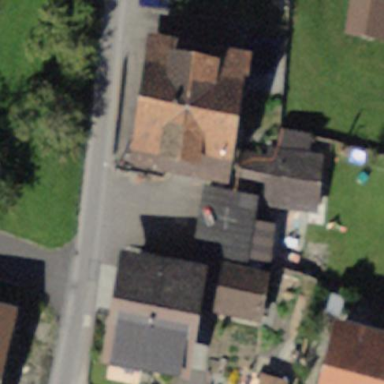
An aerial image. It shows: Residential building.